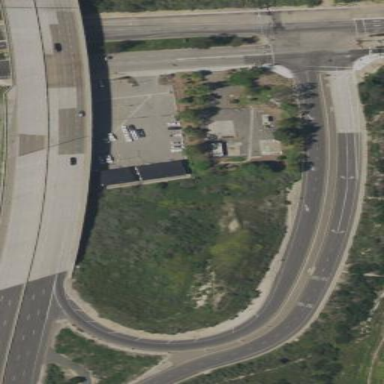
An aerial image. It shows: Parking lot with asphalt surface designed for park and ride facility.